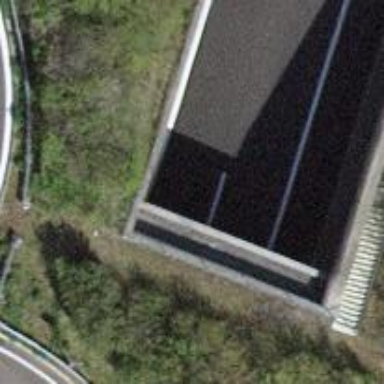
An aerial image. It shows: Motorway that passes through tunnel.